Question: I have the following code snippet:
'''
function MyTestString
{
[string]$OutString
$OutString = 'ABCDEFG'
#$OutString | Out-GridView -Wait -Title "String inside function"
return $OutString
}
$MyString = MyTestString | Out-GridView -Wait -Title "Getting Extra Column"
'''
When I run it in 'Powershell', I get an extra empty column in the grid view. If 'Out-GridView' is placed inside the function then there is no empty column. The same thing is happening with 'Export-Clixml'.
How can I avoid the empty column in the grid? I would like to know why do I get an empty column in 'GridView'.
Here's a screen shot of the extra empty column:

Thank you for your help.
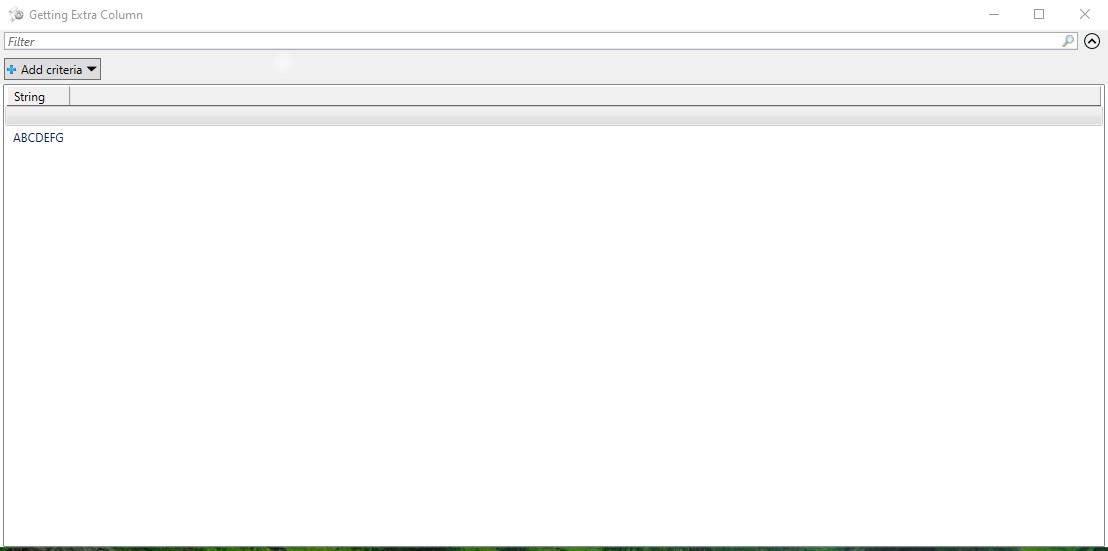
Answer: That would be extra 'row' instead of column, and it's caused by the function body. Let's examine it.
'''
function MyTestString
{
[string]$OutString
$OutString = 'ABCDEFG'
return $OutString
}
MyTestString
ABCDEFG
'''
Okay, looks like a direct call returns extra row. Is it really so?
'''
$o=MyTestString
$o
ABCDEFG
'''
Let's look inside '$o':
'''
$o.GetType()
IsPublic IsSerial Name BaseType
-------- -------- ---- --------
True True Object[] System.Array
'''
Now we are getting somewhere. The function returns an array. How about its contents?
'''
PS C:\> $o[0]
PS C:\> $o[1]
ABCDEFG
'''
The zeroth element doesn't contain anything but emptiness. This looks strange, so let's make sure Powershell is using strict mode (which it doesn't do per default. And that is a brain-dead a design decision.)
'''
Set-StrictMode -Version 'latest'
MyTestString
The variable '$OutString' cannot be retrieved because it has not been set.
At line:3 char:13
+ [string]$OutString
+ ~~~~~~~~~~
+ CategoryInfo : InvalidOperation: (OutString:String) [],
RuntimeException
+ FullyQualifiedErrorId : VariableIsUndefined
'''
Let's see the function body again:
'''
{
[string]$OutString
$OutString = 'ABCDEFG'
#$OutString | Out-GridView -Wait -Title "String inside function"
return $OutString
}
'''
Note the '[string]' part? That isn't a varaible declaration. It will return its contents to the pipeline. When Powershell isn't in strict mode, it returns a big fat of nothing - the empty element at '$o[0]'. When in strict mode, Powershell notes that an uninitialized variable is being accessed.
As for a fix, assign a value to 'OutString' - unless you were trying to work with parameters.
'''
function MyTestString
{
[string]$OutString = 'ABCDEFG'
return $OutString
}
'''